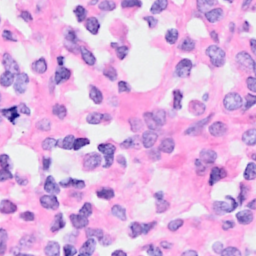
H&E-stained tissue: Breast